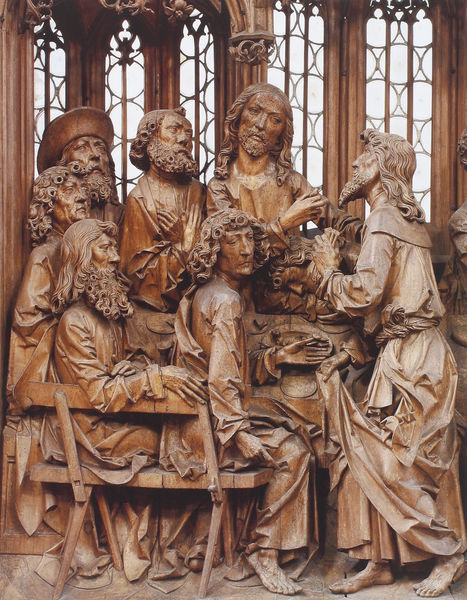
Titel: Rothenburg o. d. Tauber, Stadtpfarrkirche St. Jakob, Heilig-Blut-Altar
Künstler: Tilman Riemenschneider
Standort: Rothenburg, Jakobskirche (EU - D - Sachsen-Anhalt)
Schlagwörter: menschen, sitzen, fenster, holz, hut, männer, tisch, bart, bärte, falten, johannes, stein, teller, trauer, hände, kirche, gewänder, gotik, locken, skulptur, bank, füsse, figuren, bronze, faltenwurf, barfuss, schnitzel, altar, schnitzerei, gotisch, christus, jesus, jesus christus, mittelalter, heilige, abendmahl, jünger, sitzbank, petrus, geschnitzt, erlöser, apostel, judas, abendmal, tich, messias, gottessohn, sohn gottes, christkind, christkönig, heilland, erretter, jesus von nazaret